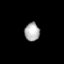
Tissue: prostate
Cell type: T cells
Senescence score: 0.3569
Nuclear area (px): 269
Mean DAPI intensity: 174.335